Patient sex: M
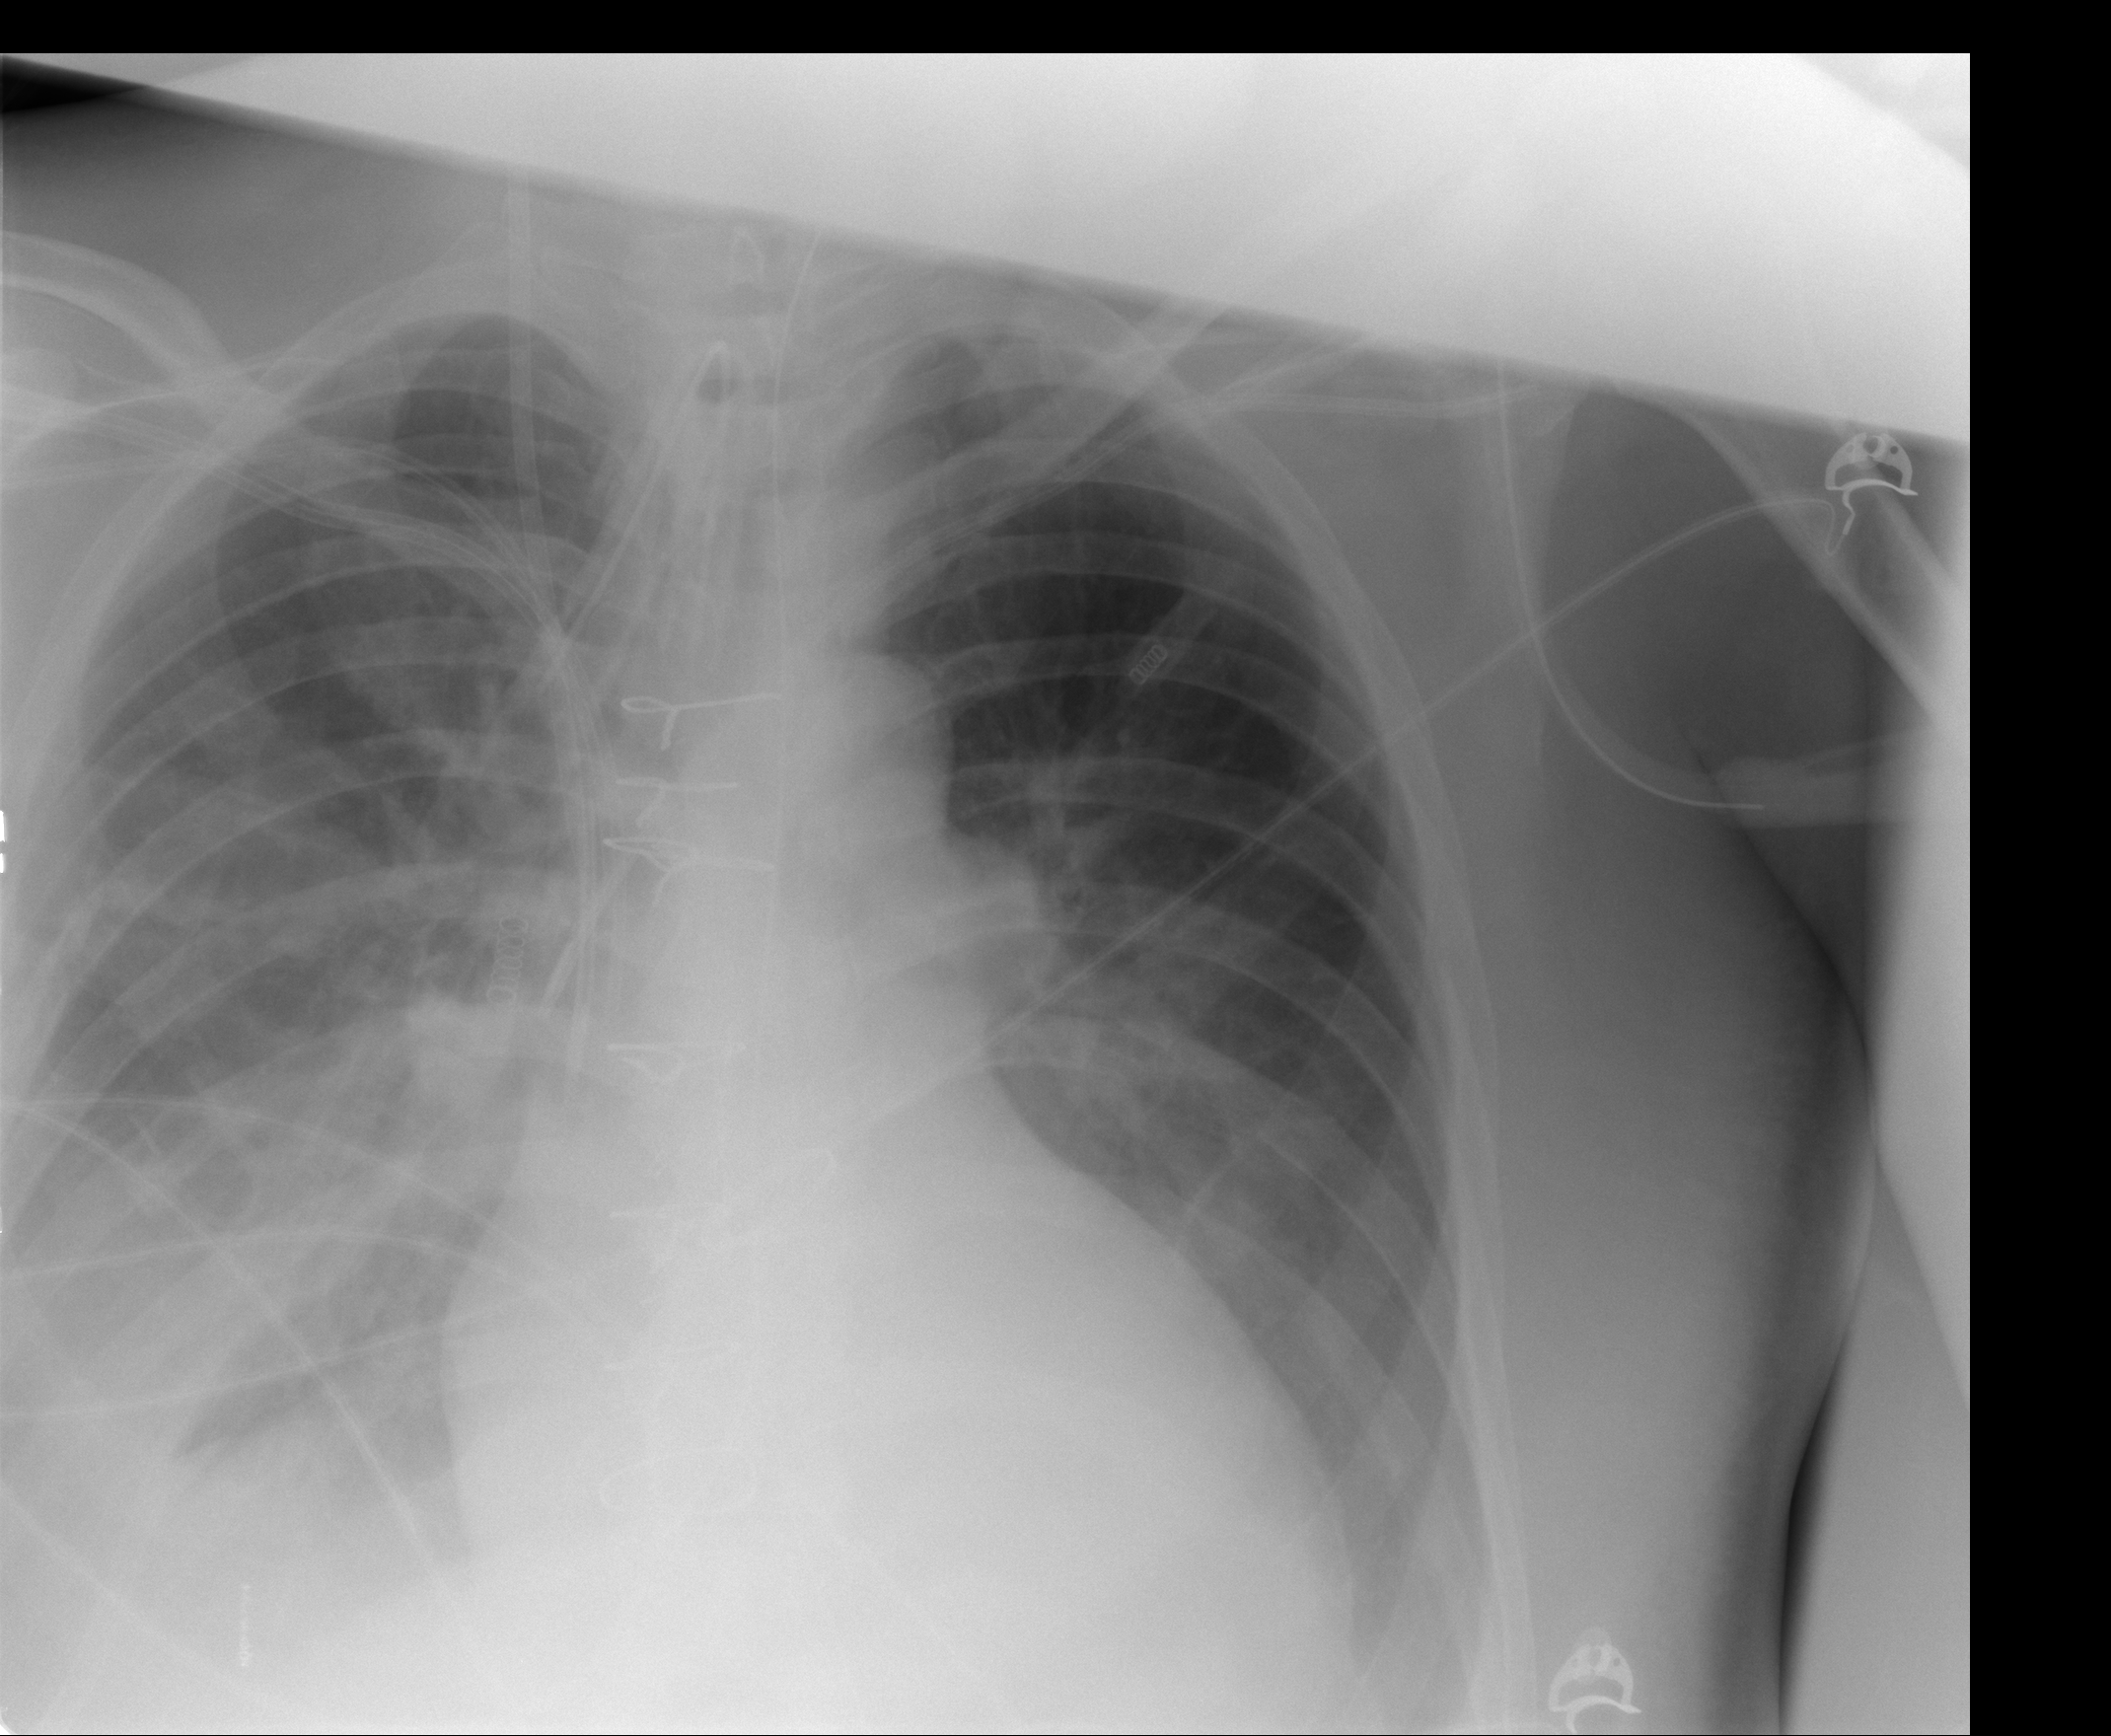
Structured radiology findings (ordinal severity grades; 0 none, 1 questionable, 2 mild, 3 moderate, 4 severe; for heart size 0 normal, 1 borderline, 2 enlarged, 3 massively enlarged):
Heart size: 1
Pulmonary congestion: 0
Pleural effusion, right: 3
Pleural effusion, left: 2
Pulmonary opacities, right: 0
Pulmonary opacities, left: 0
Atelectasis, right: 2
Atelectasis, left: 2